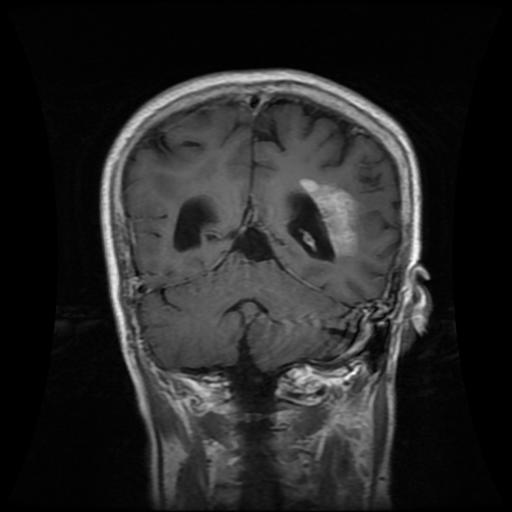
Label: glioma